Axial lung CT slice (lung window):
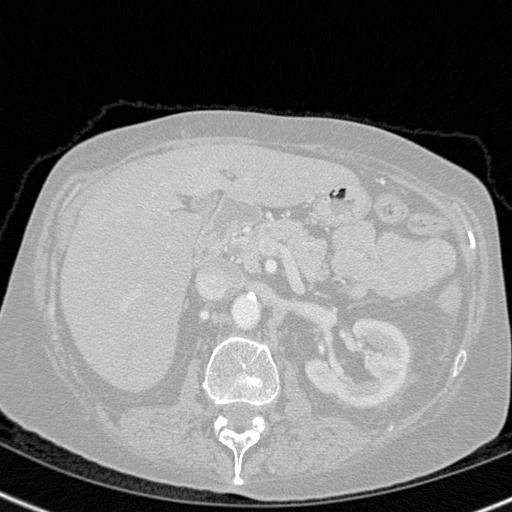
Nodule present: no